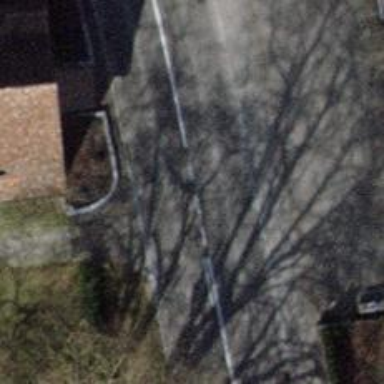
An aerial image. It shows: Secondary road with asphalt surface.